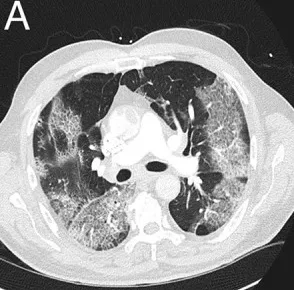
A: Bilateral, peripheral, ground-glass opacities diffusely involving the lungs, consistent with the diagnosis of moderate COVID-19 pneumonia.
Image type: radiology (ct)